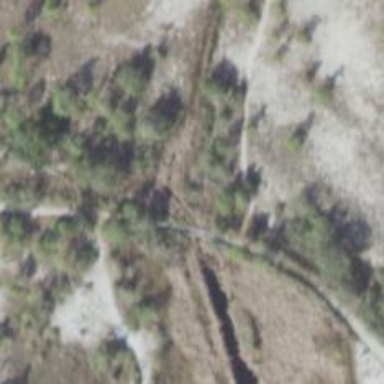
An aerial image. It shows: Track road on bridge.